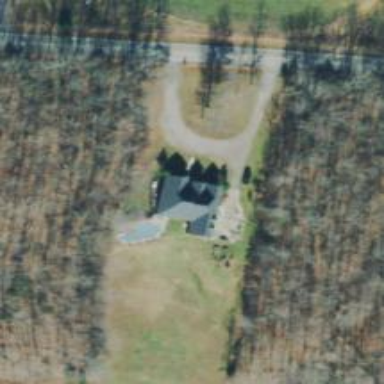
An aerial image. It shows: Driveway.